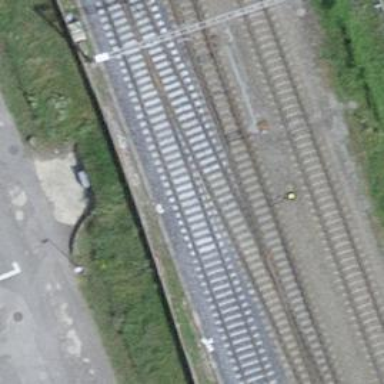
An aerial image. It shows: Single-track electrified railway with contact line.